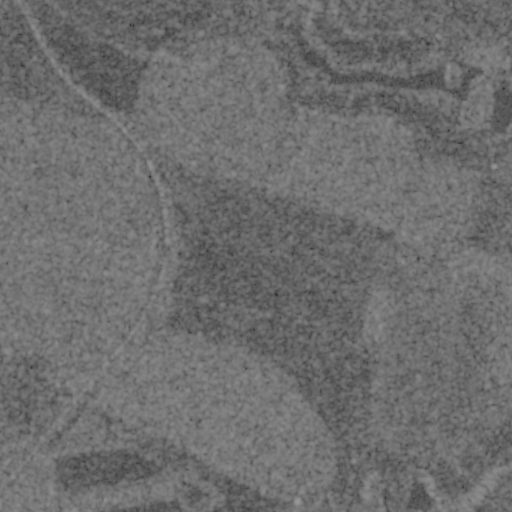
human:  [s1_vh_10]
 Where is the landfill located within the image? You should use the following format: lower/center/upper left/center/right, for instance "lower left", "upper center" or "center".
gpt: The landfill is located in the lower right of the image.
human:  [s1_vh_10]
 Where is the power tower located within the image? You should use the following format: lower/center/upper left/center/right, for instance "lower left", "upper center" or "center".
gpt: The power tower is located in the right of the image.
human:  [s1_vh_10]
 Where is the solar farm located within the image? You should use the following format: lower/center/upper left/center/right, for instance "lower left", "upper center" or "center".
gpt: The solar farm is located in the upper right of the image.
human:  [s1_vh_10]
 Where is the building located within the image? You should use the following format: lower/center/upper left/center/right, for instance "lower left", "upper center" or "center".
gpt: There is no building in the image.

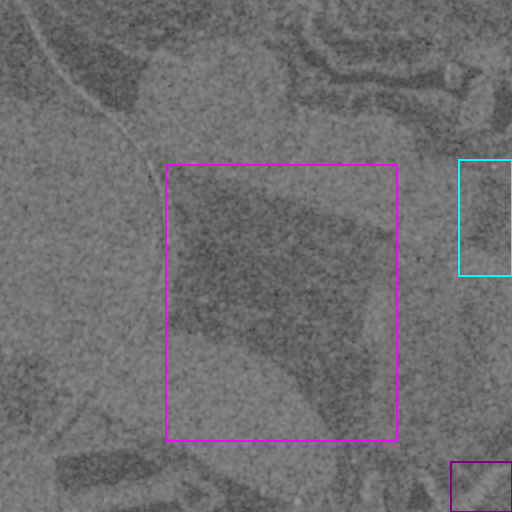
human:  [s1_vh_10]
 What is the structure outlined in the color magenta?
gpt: The structure outlined in magenta is a crop field.
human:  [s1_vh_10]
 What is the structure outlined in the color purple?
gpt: The structure outlined in purple is a landfill.
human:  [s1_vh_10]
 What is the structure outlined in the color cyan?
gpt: The structure outlined in cyan is a solar farm.
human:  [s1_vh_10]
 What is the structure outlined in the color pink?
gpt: There is no pink outline.